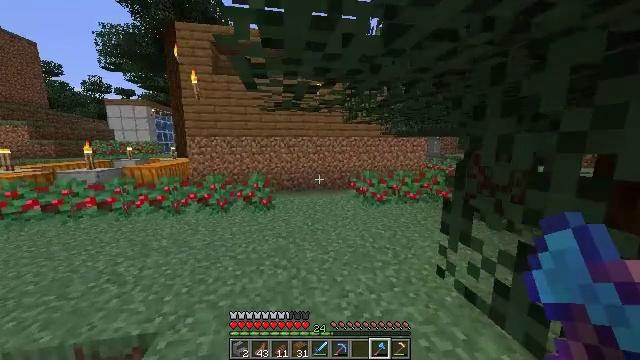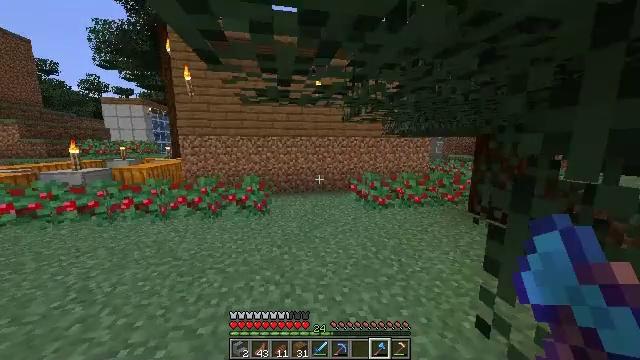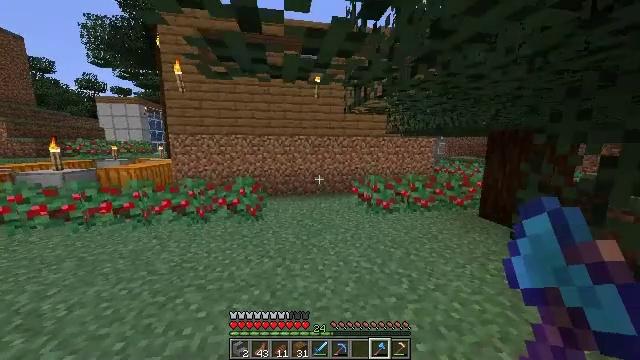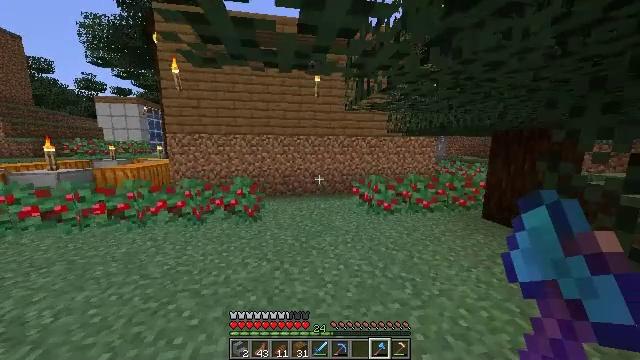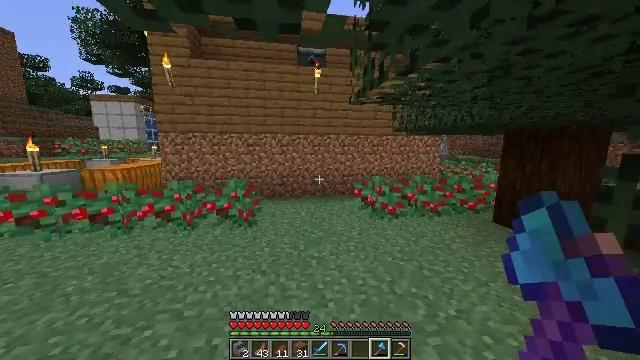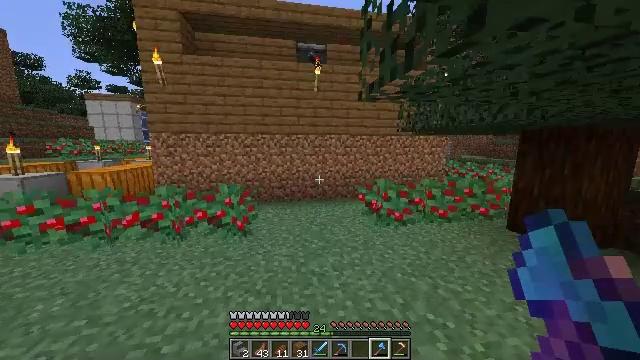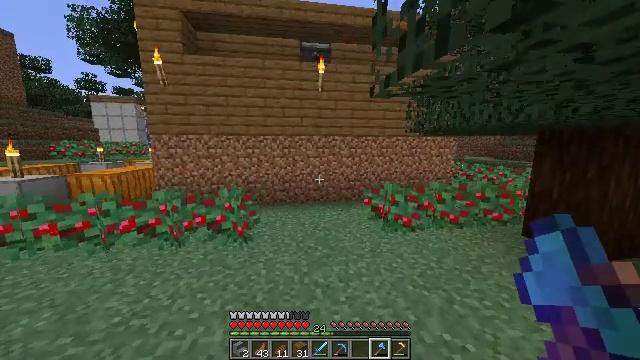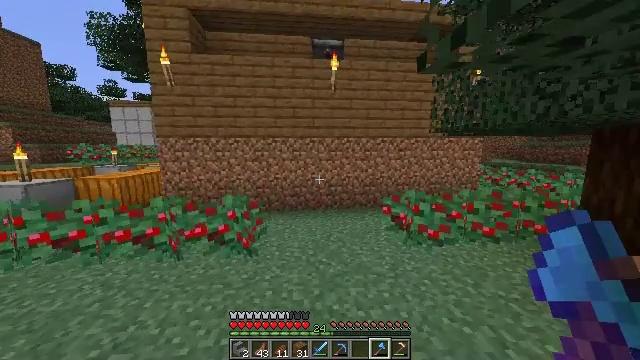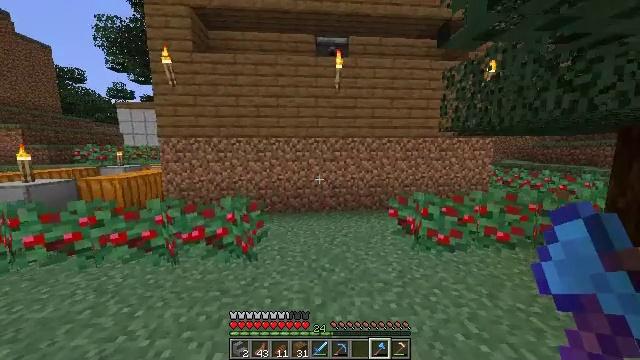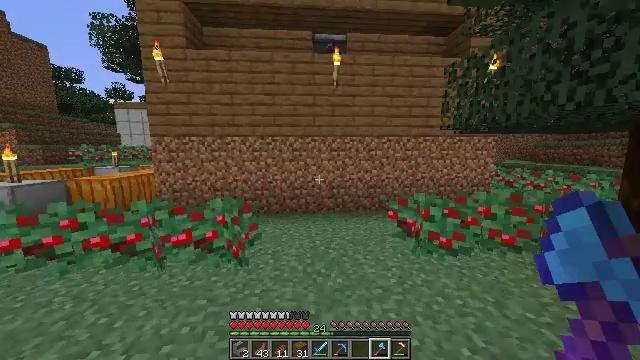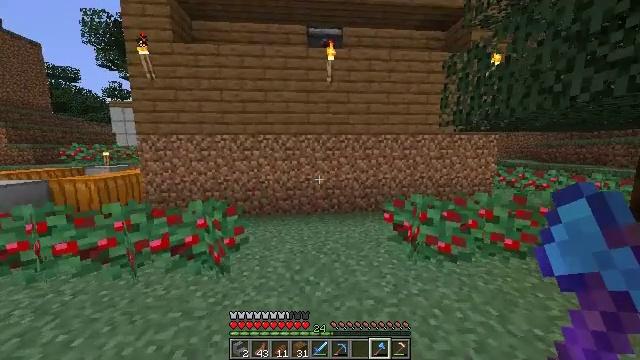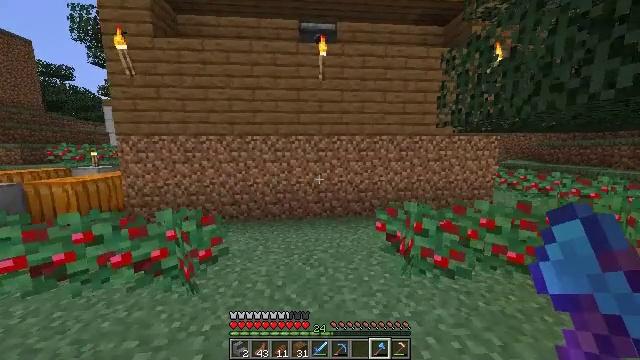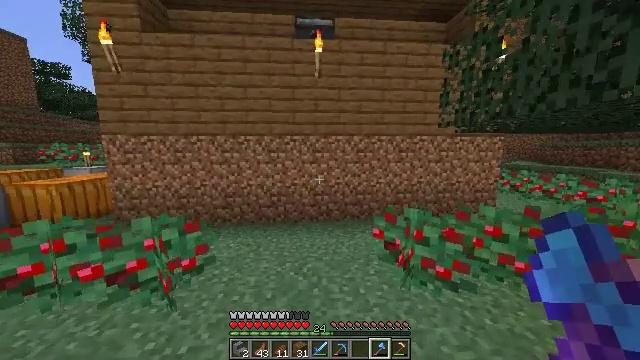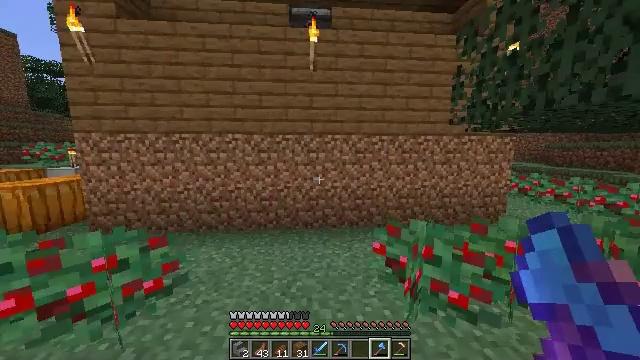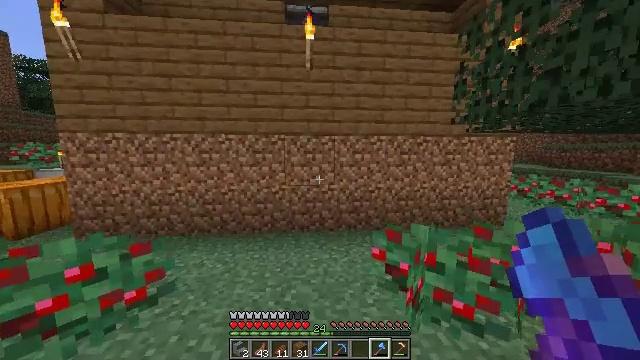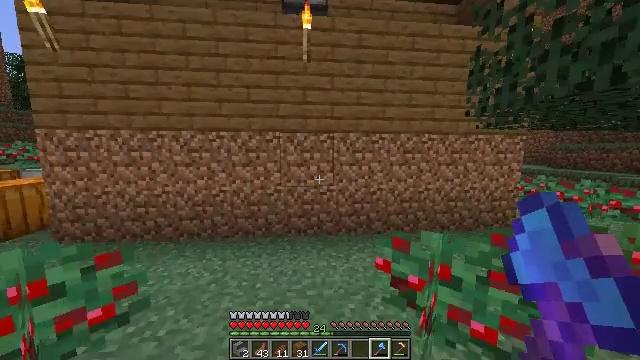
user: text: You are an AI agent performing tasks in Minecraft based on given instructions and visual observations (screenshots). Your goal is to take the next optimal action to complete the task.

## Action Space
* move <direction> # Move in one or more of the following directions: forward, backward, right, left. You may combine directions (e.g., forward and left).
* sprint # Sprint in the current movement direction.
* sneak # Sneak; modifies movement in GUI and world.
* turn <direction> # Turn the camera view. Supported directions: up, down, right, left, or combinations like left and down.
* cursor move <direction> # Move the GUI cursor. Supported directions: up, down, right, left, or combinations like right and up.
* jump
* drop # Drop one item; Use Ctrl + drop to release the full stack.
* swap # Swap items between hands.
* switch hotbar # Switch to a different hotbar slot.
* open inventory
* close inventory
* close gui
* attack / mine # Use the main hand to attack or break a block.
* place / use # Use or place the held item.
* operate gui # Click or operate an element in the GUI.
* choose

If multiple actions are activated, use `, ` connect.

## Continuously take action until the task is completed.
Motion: motion action
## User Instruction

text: Mine the sweet berry bush.
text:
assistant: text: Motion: move forward, sprint
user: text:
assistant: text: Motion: move forward, sprint
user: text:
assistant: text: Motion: move forward, sprint
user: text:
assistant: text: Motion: move forward, sprint
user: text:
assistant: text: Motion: move forward
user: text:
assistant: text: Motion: move forward
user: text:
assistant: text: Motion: move forward, turn left
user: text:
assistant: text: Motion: move forward and move right, turn left
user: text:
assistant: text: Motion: move forward and move right, sprint
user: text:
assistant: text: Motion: move forward and move right, sprint
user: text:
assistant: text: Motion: move forward, sprint
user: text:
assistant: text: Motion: move forward, sprint
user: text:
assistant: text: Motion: move forward
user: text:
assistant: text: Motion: move forward
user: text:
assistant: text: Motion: move forward
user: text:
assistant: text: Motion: move forward
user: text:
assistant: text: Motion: move forward
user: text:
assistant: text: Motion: move forward
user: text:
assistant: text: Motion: move forward
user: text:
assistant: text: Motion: move forward
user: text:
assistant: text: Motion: move forward
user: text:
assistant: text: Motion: move forward, sprint
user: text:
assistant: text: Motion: move forward, sprint, turn right
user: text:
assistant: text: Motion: move forward, sprint, turn right
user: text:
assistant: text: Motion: move forward, sprint, turn right and down
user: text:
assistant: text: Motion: move forward, turn right and down
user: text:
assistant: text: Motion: move forward, turn right and down
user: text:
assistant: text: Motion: move forward, turn right
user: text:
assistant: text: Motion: move forward, turn right
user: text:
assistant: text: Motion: move forward